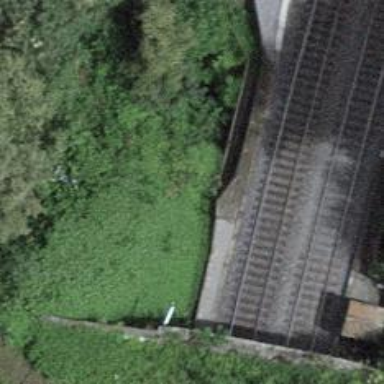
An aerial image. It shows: Railway track with contact lines for electrification.